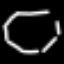
Label: octagon